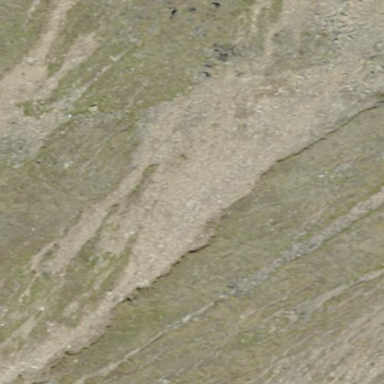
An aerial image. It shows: Natural scree.